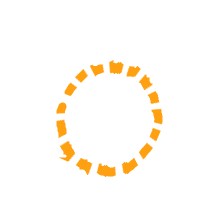
Shape: circle